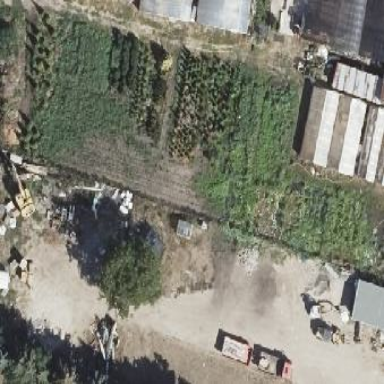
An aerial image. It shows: Plant nursery.